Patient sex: F
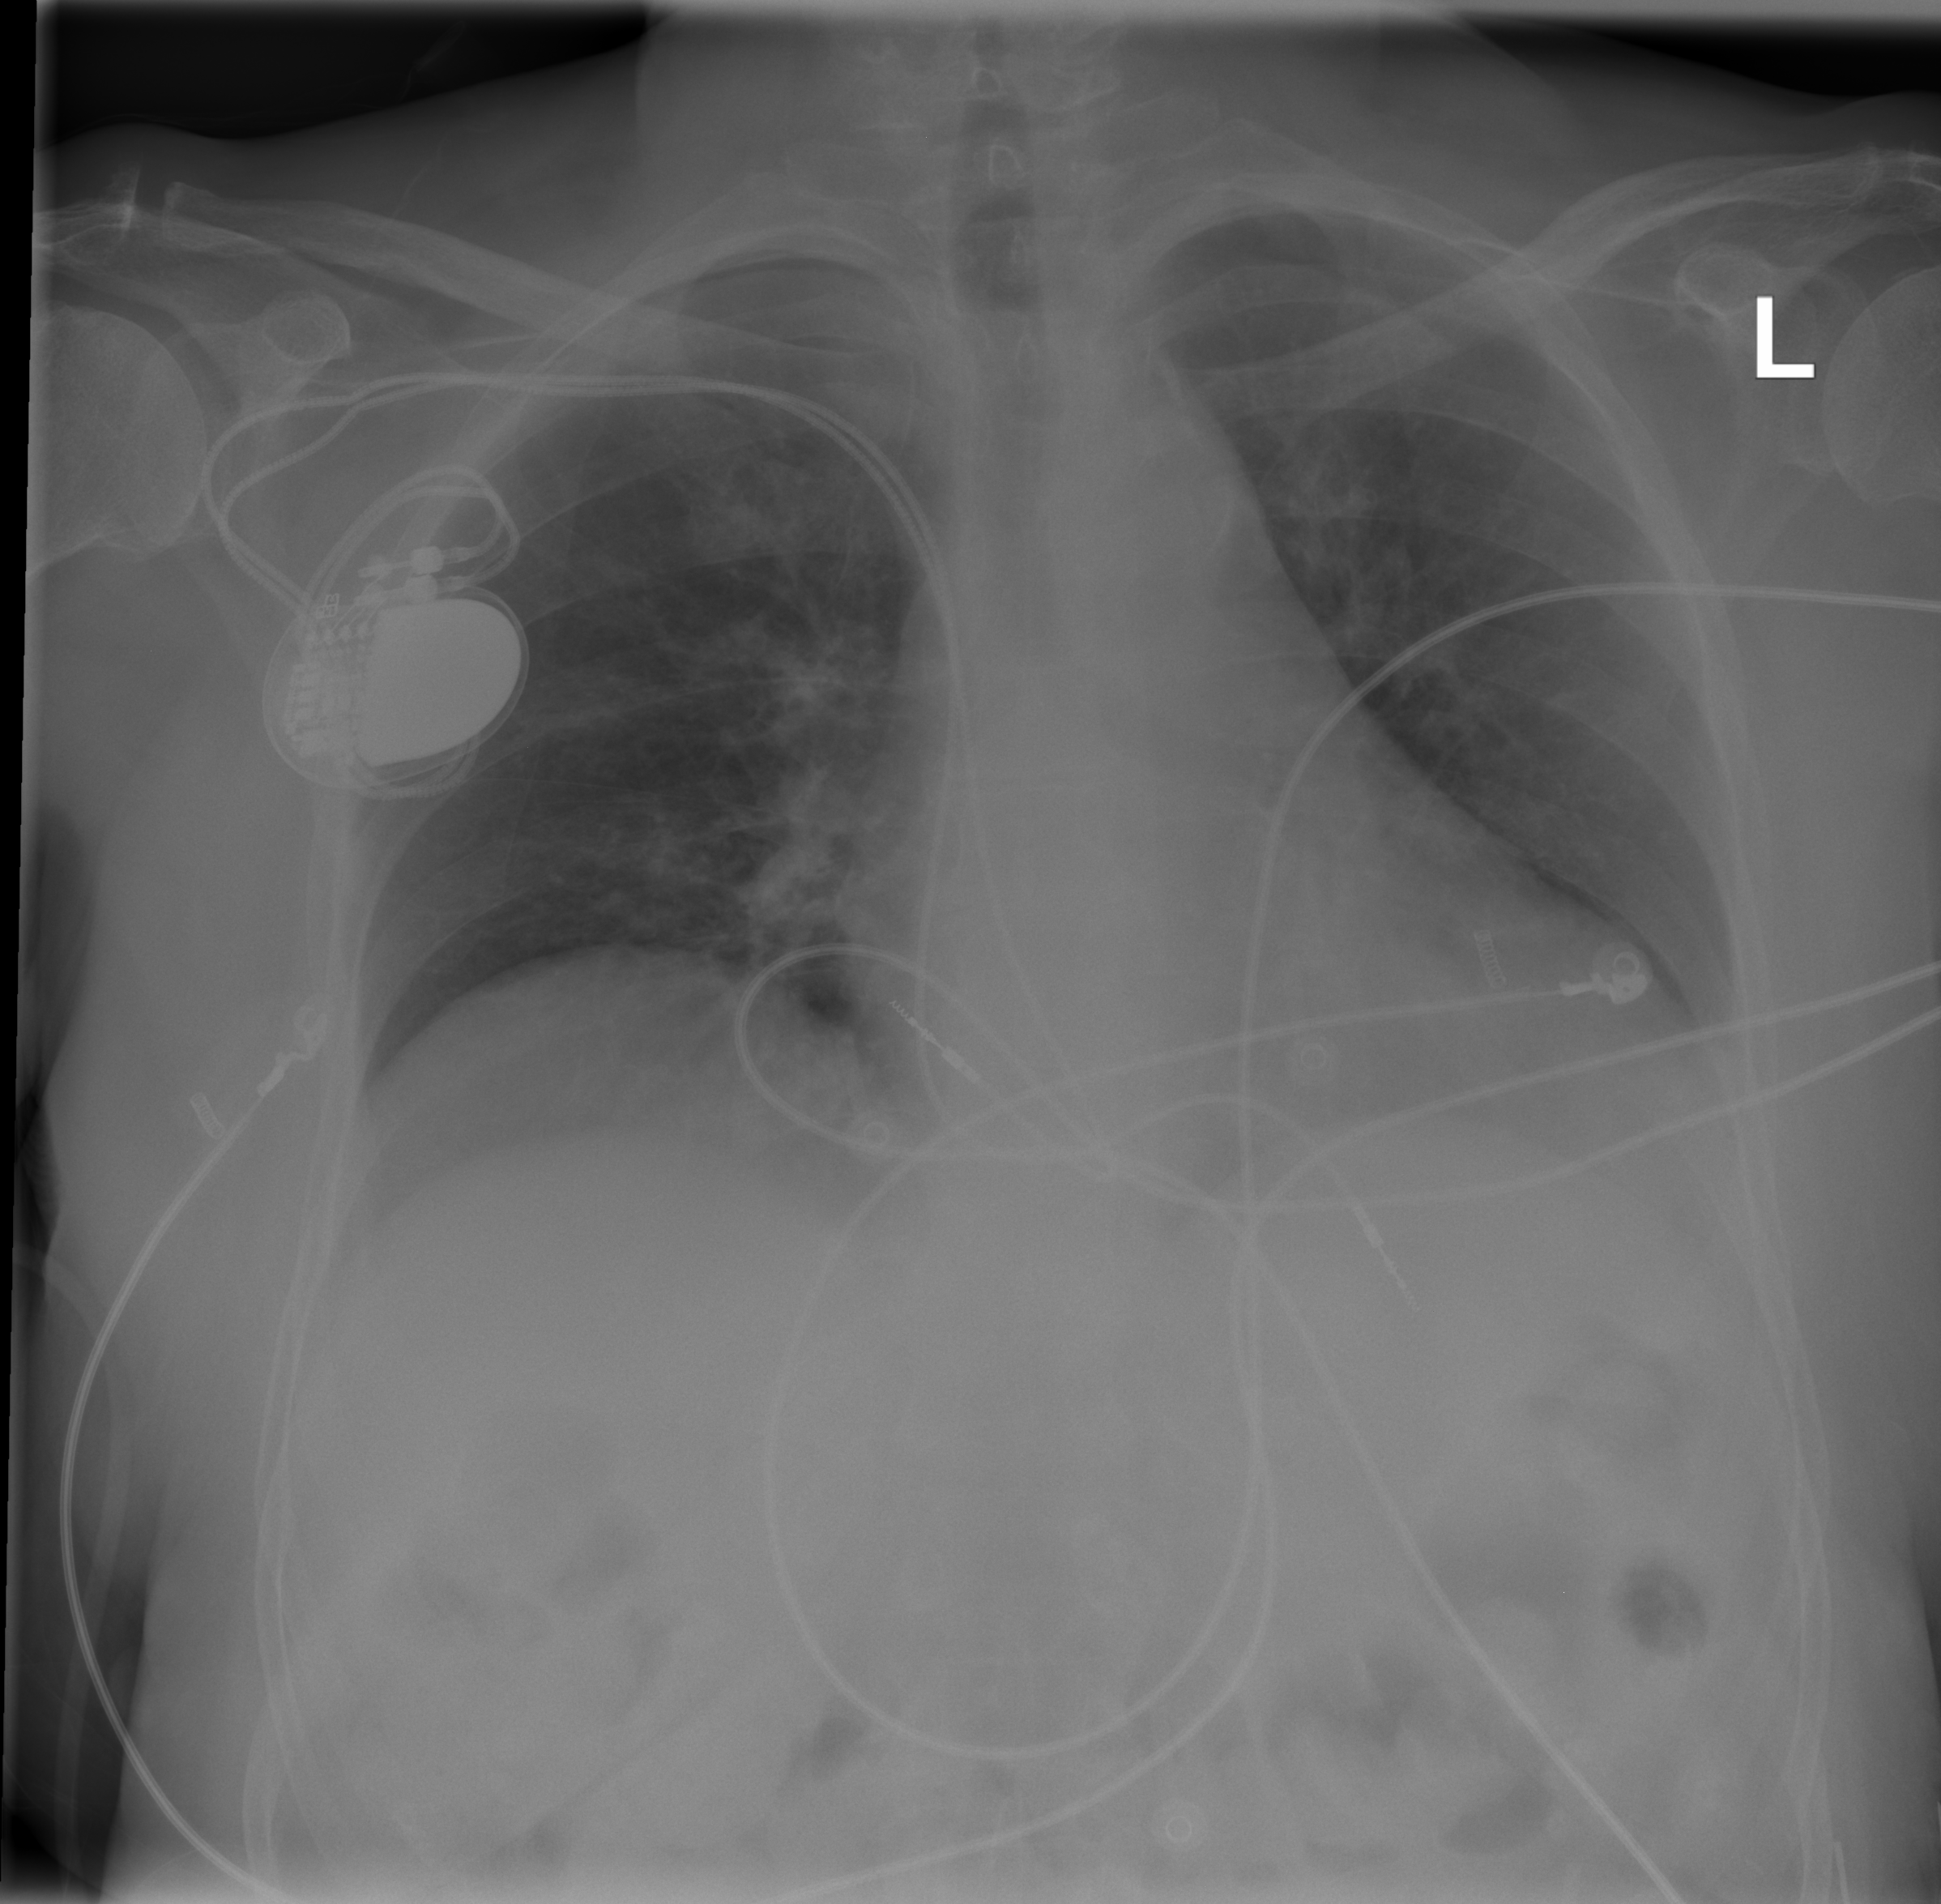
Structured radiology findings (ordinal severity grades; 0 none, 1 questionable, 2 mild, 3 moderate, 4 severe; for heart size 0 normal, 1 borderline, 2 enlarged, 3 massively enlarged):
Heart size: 0
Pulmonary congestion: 0
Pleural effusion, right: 0
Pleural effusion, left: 1
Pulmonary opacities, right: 0
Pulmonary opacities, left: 0
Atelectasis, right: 0
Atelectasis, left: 1